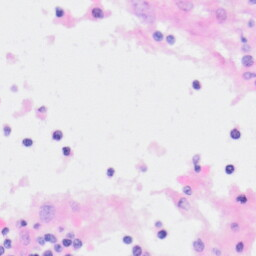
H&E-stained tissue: Kidney